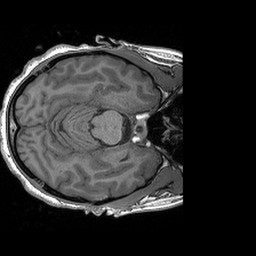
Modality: T1w
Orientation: axial
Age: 20
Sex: female
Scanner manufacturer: siemens
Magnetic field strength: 3 T
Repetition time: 2.4 s
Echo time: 0.00191 s